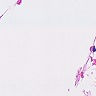
Metastatic tissue present: no